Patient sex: M
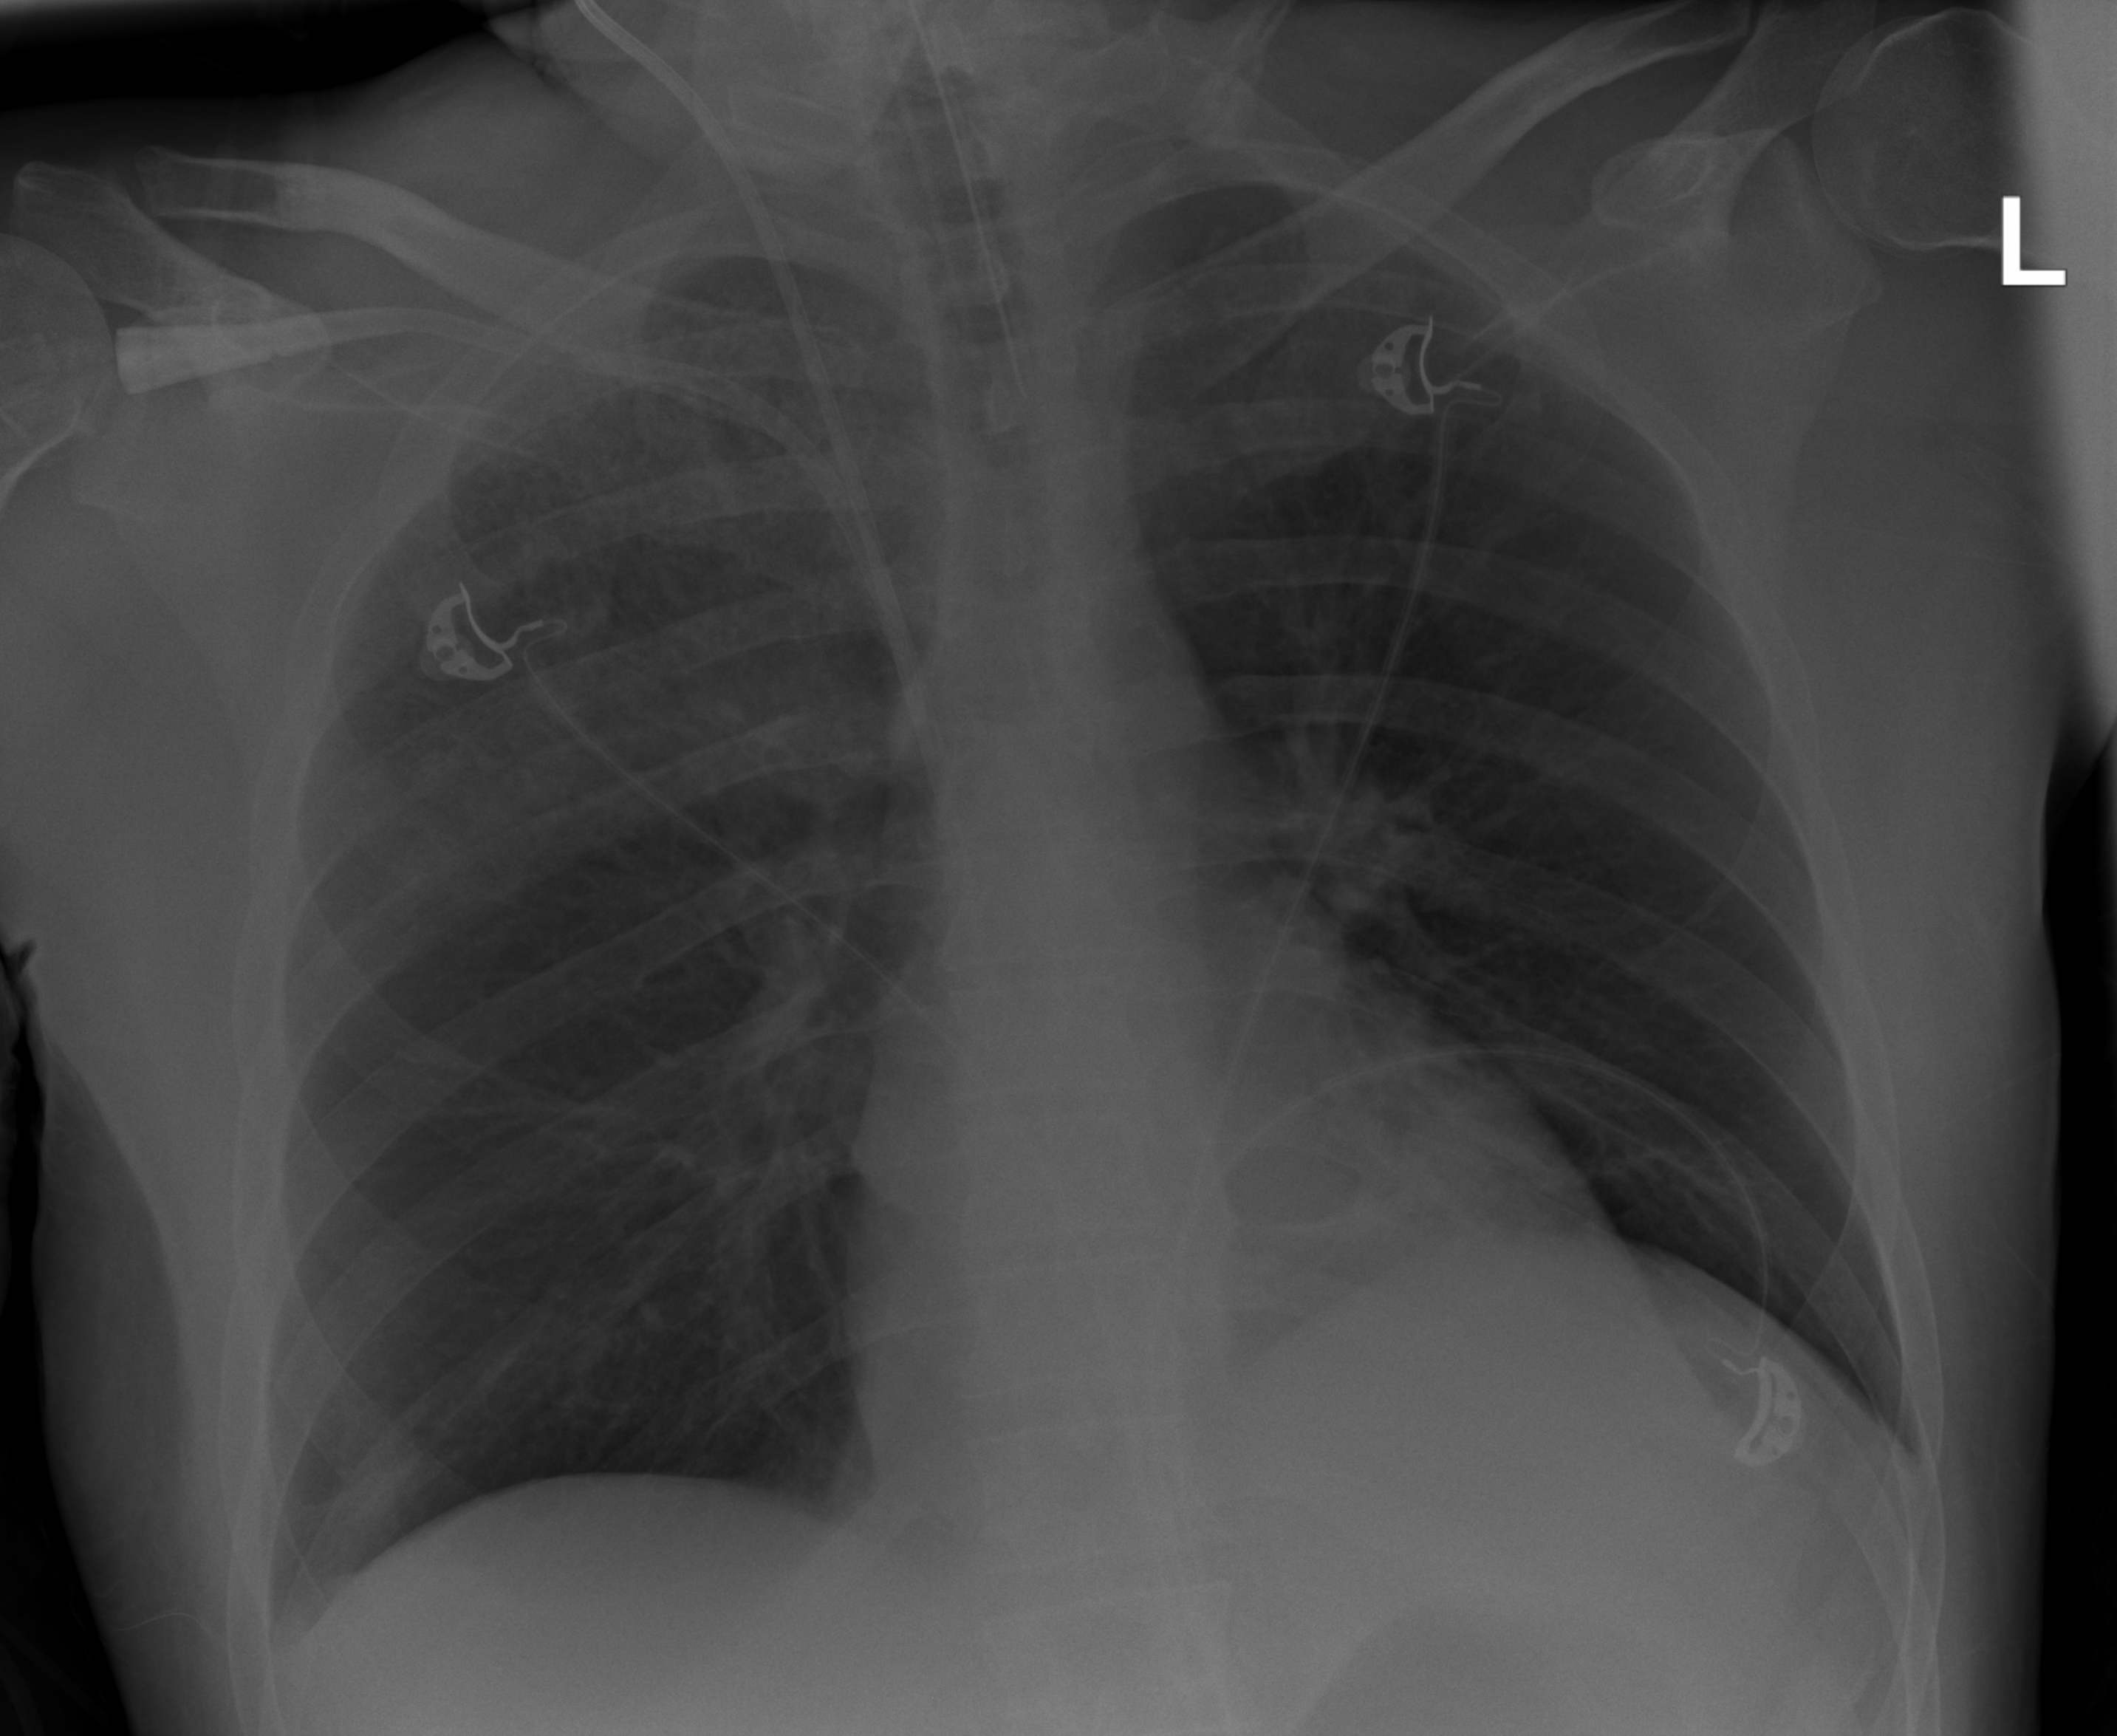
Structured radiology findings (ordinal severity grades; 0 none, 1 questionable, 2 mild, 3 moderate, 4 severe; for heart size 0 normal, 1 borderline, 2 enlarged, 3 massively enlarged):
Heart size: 0
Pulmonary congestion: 0
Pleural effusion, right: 0
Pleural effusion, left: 0
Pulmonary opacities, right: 2
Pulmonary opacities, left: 0
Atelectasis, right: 0
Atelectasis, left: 0